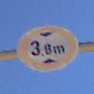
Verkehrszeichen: TatsaechlicheHoehe
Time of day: MorningAfternoon
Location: Outdoor (RoadRail)
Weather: Clear
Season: NotSpecified
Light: Natural